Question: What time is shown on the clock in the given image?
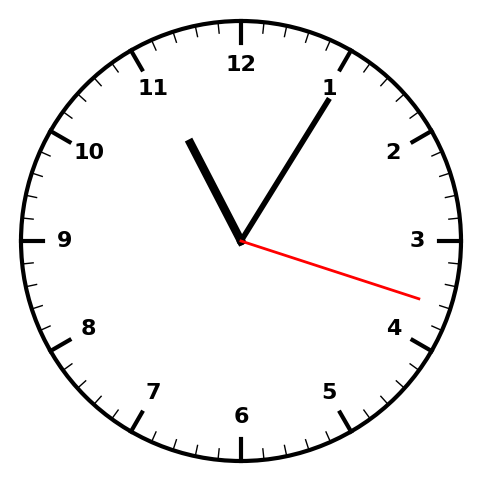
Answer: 11:05:18